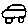
Label: car